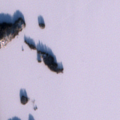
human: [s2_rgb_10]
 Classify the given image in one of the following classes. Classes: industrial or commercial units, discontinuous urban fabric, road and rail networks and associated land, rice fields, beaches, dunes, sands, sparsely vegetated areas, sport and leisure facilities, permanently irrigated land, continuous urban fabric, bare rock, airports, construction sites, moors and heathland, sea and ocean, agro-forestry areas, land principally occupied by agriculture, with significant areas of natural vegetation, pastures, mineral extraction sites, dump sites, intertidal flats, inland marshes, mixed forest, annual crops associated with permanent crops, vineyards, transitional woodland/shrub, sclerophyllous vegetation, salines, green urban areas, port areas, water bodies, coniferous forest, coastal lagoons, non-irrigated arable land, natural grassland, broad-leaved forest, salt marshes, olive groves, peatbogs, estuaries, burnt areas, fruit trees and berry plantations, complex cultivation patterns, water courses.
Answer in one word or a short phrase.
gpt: water bodies